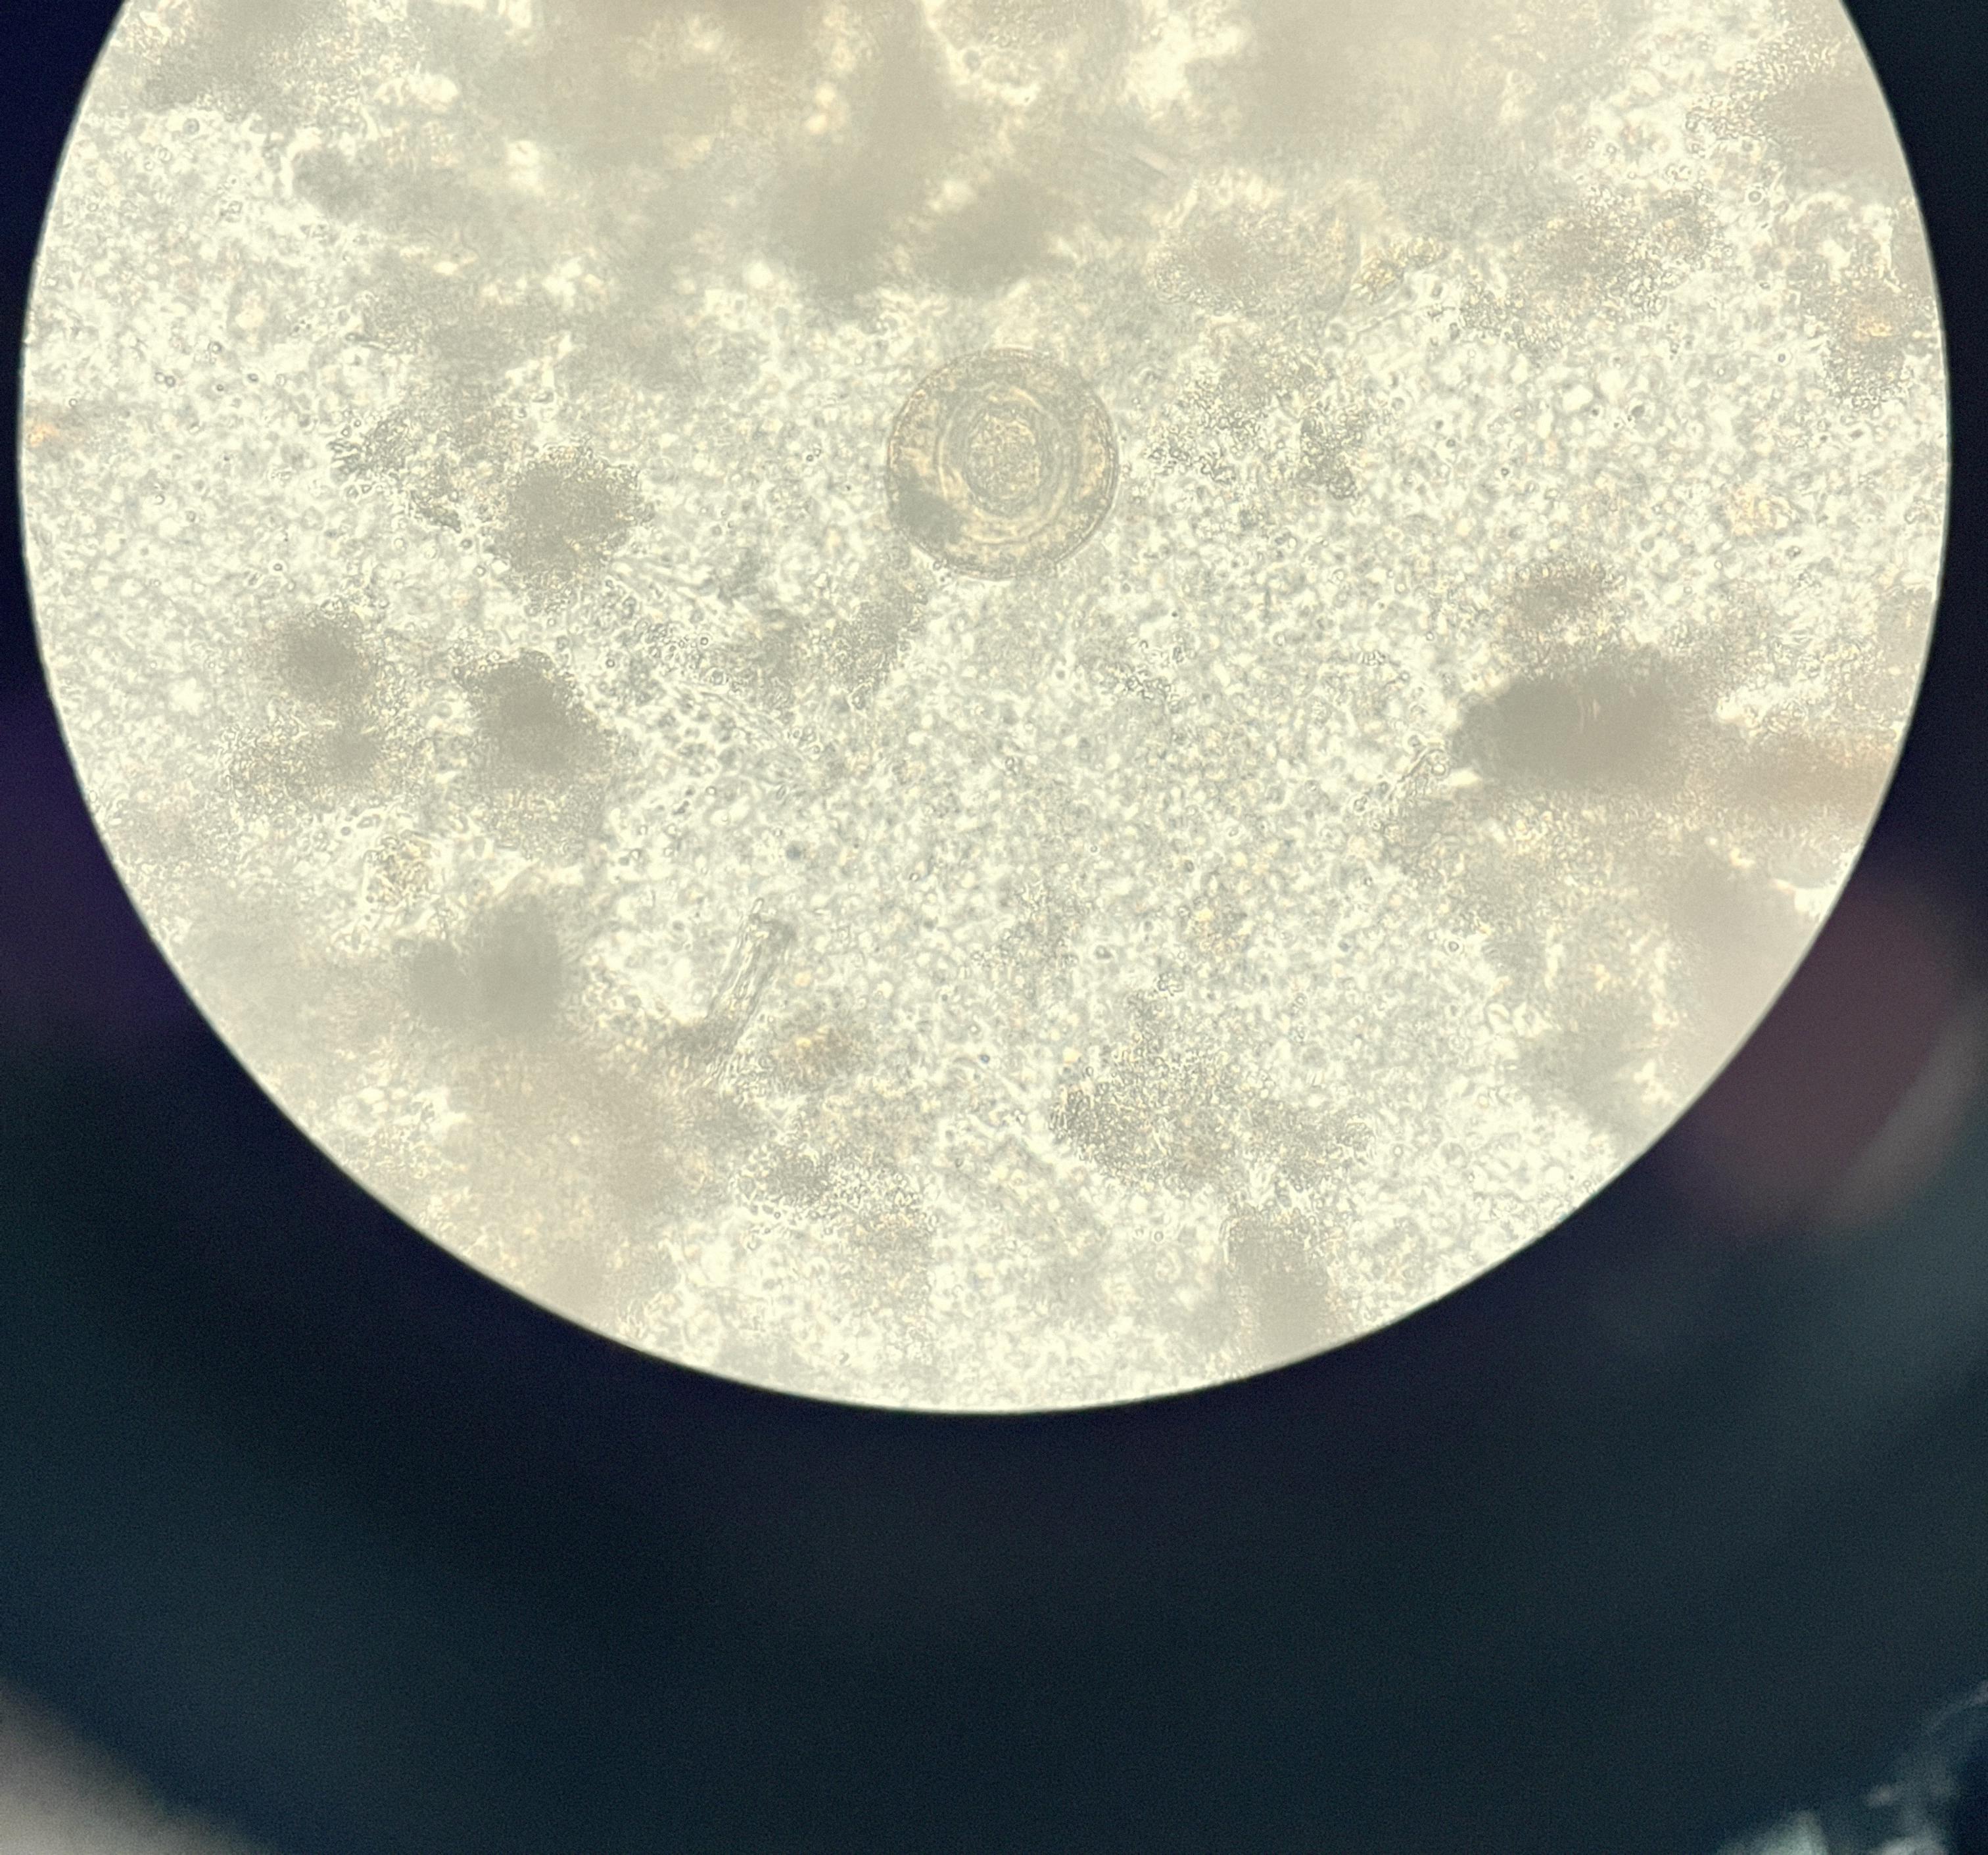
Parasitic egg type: Hymenolepis diminuta